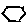
Label: hexagon